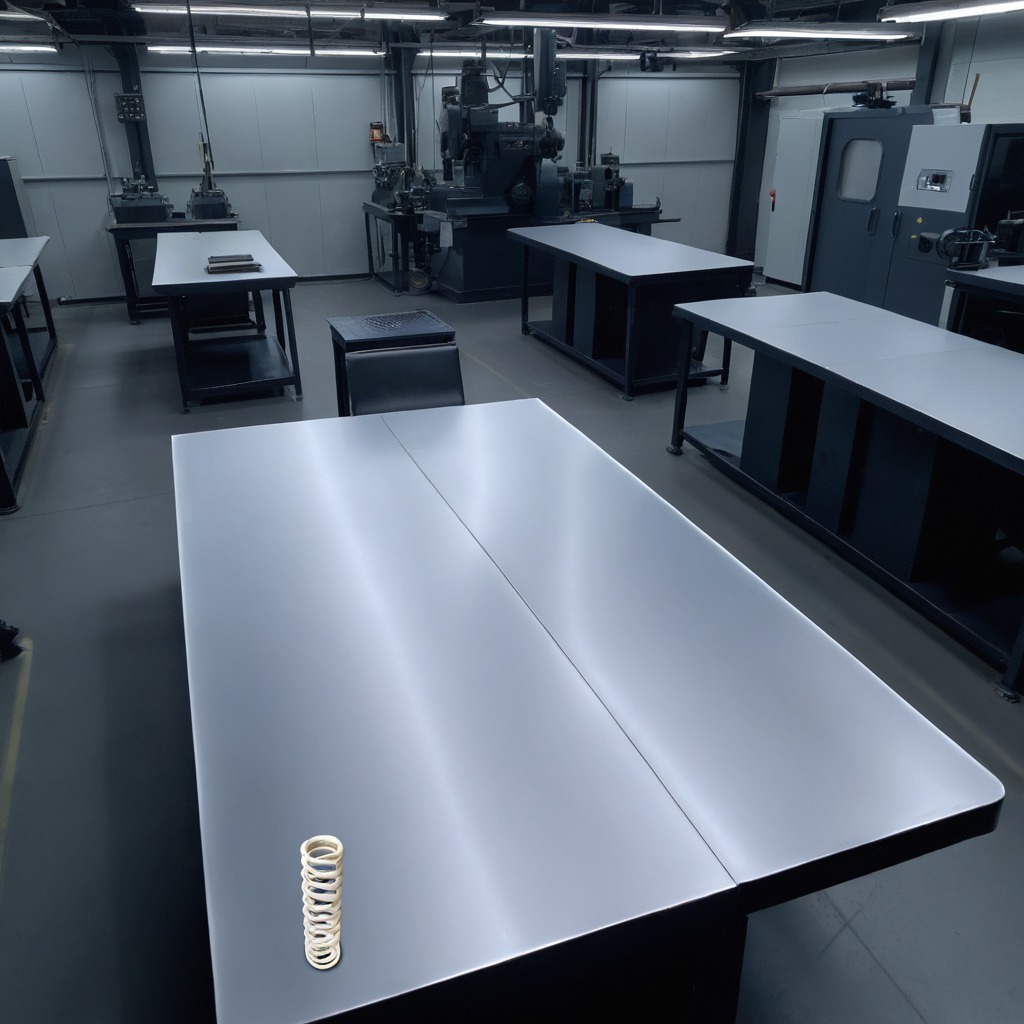
A coiled metal spring is lying on the tabletop.